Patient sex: F
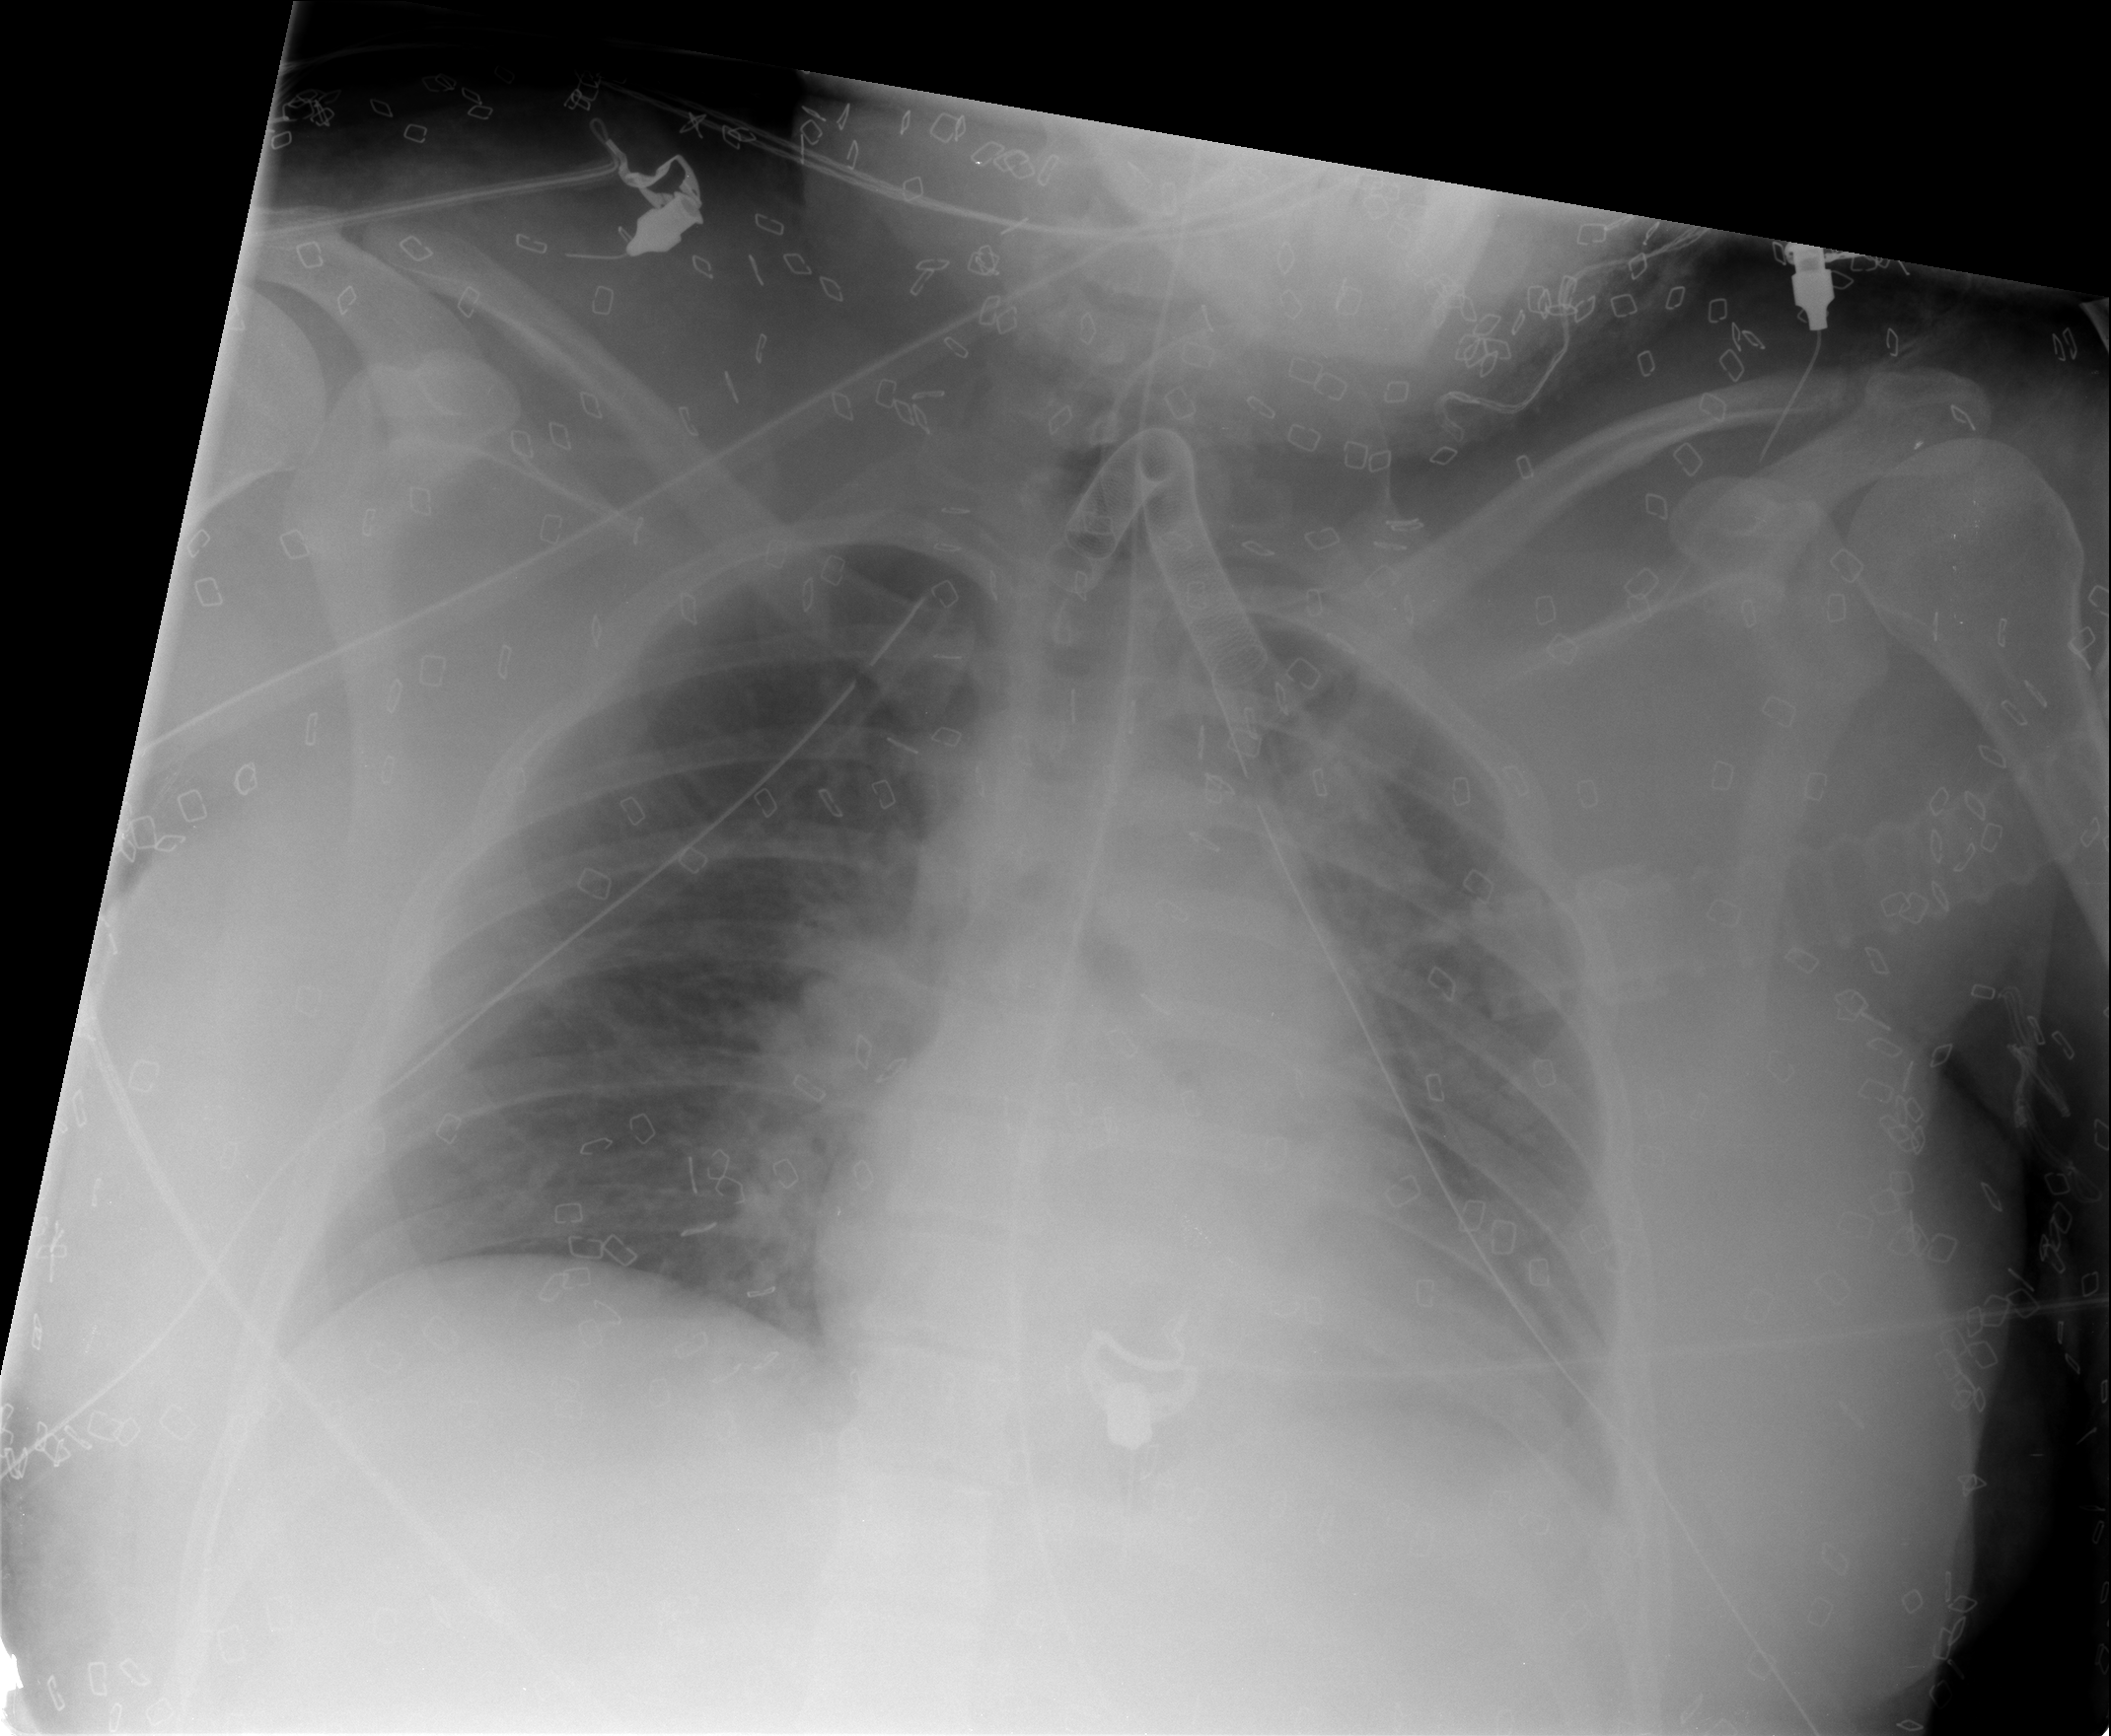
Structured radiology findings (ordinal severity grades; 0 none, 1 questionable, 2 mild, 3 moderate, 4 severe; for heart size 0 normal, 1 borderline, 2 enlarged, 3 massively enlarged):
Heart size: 0
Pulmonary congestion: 2
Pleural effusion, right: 0
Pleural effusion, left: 2
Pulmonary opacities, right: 2
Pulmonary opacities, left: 2
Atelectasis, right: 0
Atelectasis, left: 2